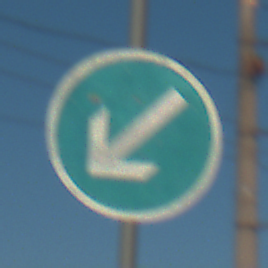
Verkehrszeichen: VorgeschriebeneVorbeifahrtLinks
Umgebung: Outdoor, Urban
Tageszeit: MorningAfternoon
Wetter: Clear
Licht: Natural
Jahreszeit: NotSpecified
Kontrast: HighContrast